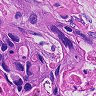
Metastatic tissue present: yes